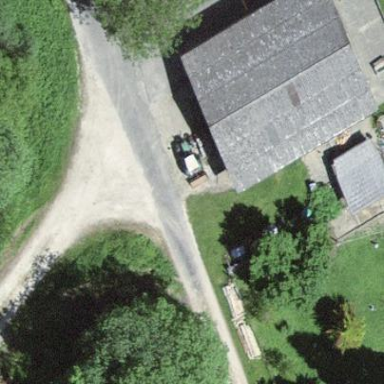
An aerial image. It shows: Shed.